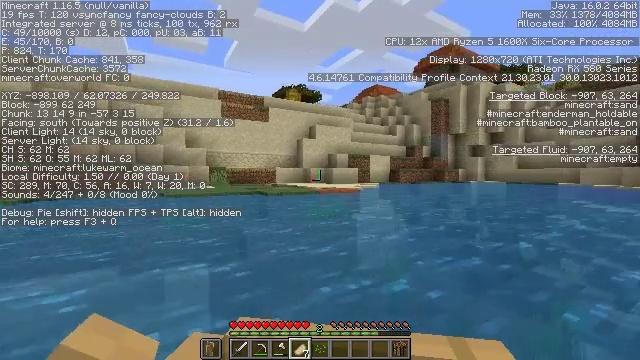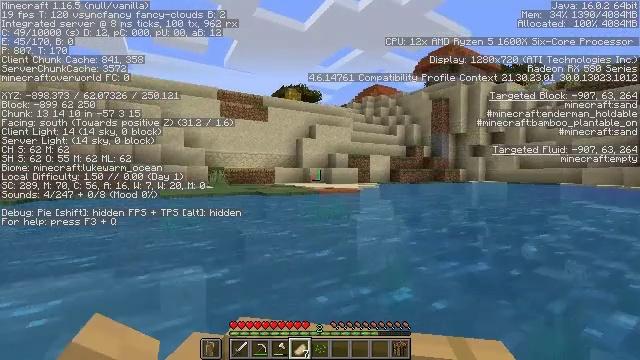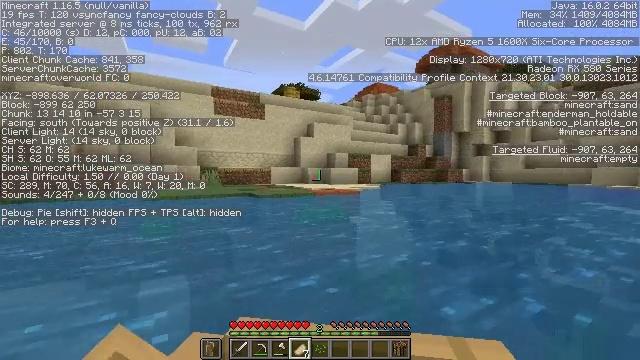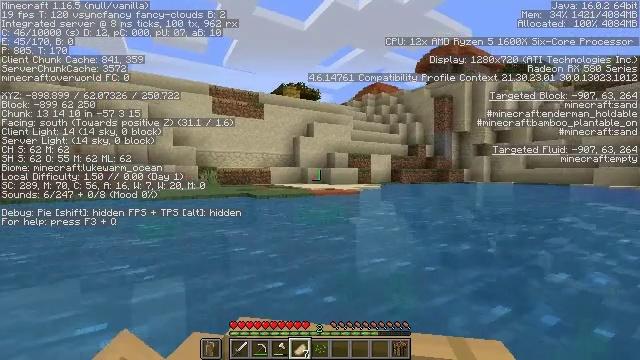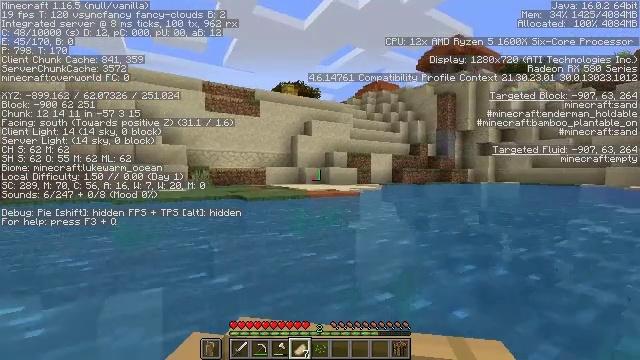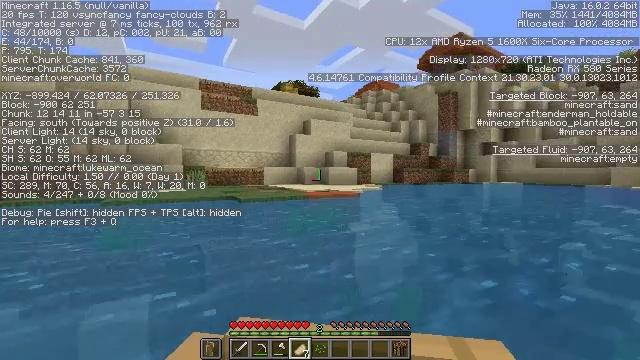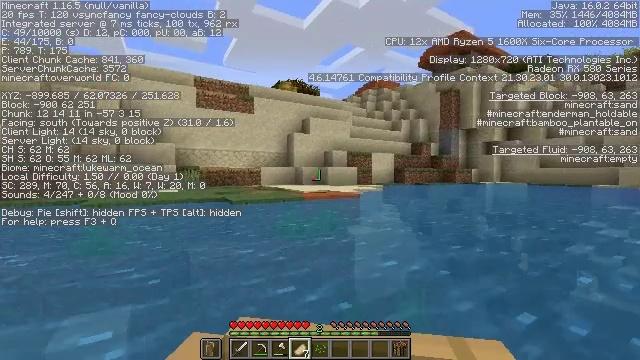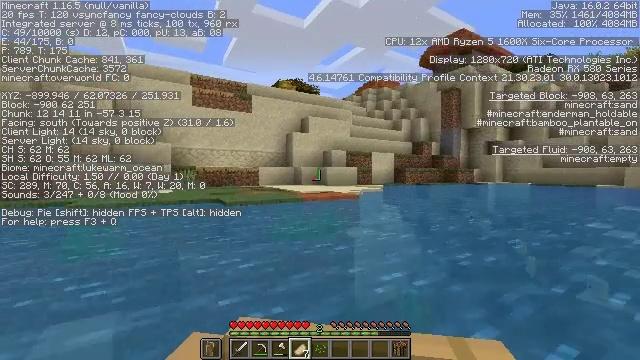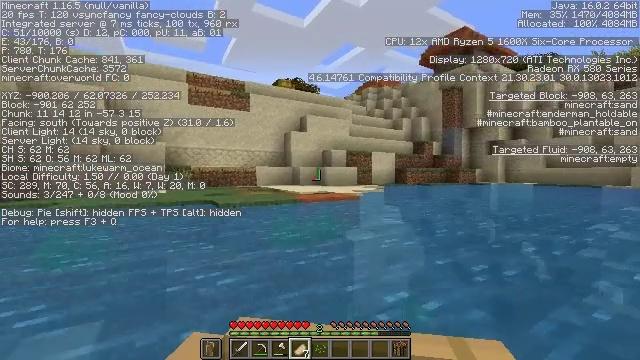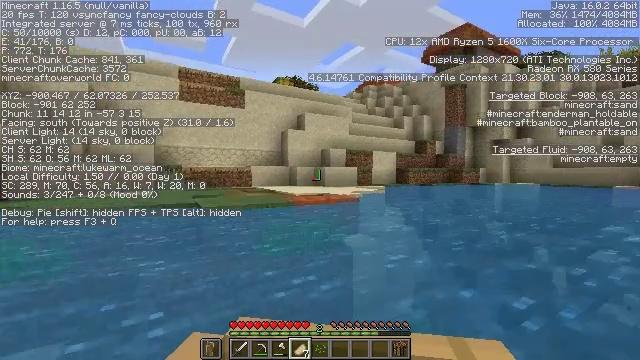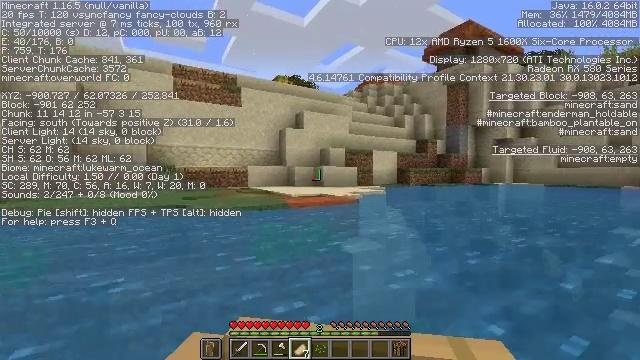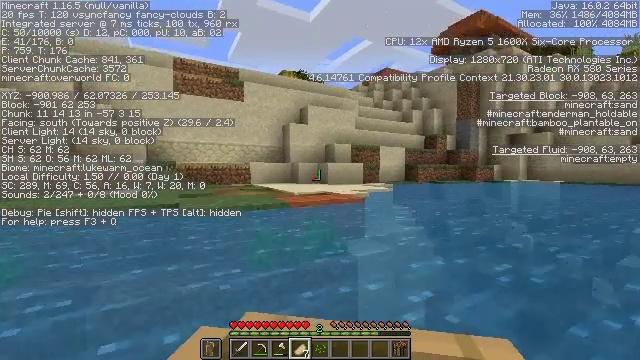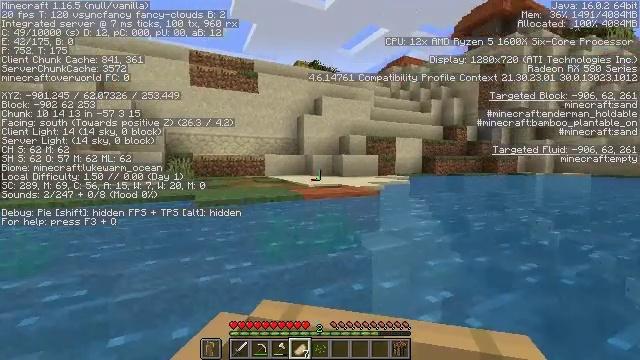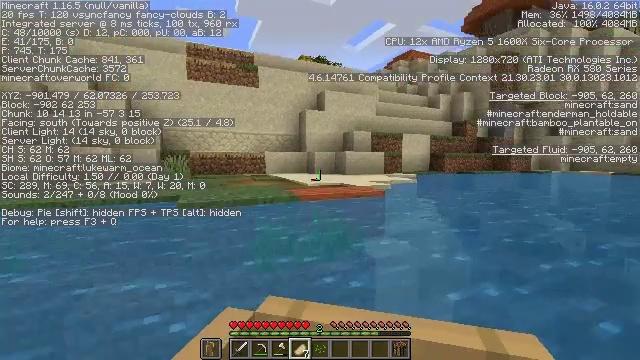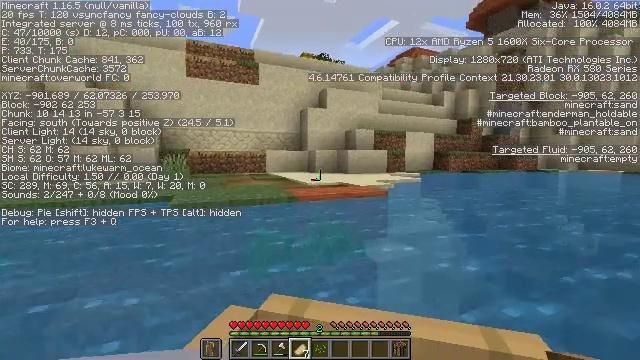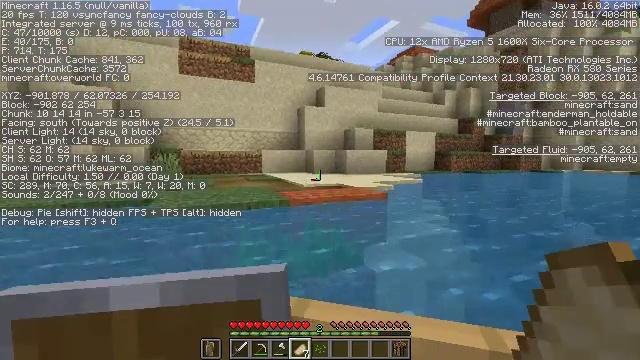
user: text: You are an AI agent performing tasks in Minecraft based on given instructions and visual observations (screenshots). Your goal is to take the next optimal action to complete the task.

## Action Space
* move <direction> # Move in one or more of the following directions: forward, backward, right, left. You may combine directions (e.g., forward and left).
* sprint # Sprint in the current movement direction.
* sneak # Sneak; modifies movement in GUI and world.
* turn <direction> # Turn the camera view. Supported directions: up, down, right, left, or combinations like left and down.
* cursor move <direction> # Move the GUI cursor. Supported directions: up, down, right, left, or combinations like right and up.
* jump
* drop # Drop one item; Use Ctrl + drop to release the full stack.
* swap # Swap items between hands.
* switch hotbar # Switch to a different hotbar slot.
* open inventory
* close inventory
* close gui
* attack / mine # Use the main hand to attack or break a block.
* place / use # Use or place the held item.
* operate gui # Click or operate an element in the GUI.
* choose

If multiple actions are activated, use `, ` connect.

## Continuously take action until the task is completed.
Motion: motion action
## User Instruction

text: Break the bookshelf for books.
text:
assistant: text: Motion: move forward
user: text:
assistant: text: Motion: move forward
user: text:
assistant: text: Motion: move forward
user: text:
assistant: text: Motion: move forward
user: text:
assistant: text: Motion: move forward
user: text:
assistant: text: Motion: move forward
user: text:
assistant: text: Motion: move forward
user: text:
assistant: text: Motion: move forward
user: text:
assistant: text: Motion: move forward
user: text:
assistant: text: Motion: move forward
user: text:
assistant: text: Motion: move forward, turn left
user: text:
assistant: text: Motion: turn left and down
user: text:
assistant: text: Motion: turn left
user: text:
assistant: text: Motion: no_op
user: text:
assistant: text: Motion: no_op
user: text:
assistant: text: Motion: turn left
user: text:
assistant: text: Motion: turn left
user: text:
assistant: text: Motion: no_op
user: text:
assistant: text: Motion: turn left
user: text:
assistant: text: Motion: turn left
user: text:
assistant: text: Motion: move forward, turn left
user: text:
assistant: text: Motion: move forward, turn left
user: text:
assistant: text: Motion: move forward, turn left and down
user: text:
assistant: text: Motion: move forward, turn left and down
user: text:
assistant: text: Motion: move forward
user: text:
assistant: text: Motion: move forward
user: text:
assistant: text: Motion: move forward, turn left
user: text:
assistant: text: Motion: move forward
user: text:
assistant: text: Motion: move forward
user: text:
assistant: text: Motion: move forward